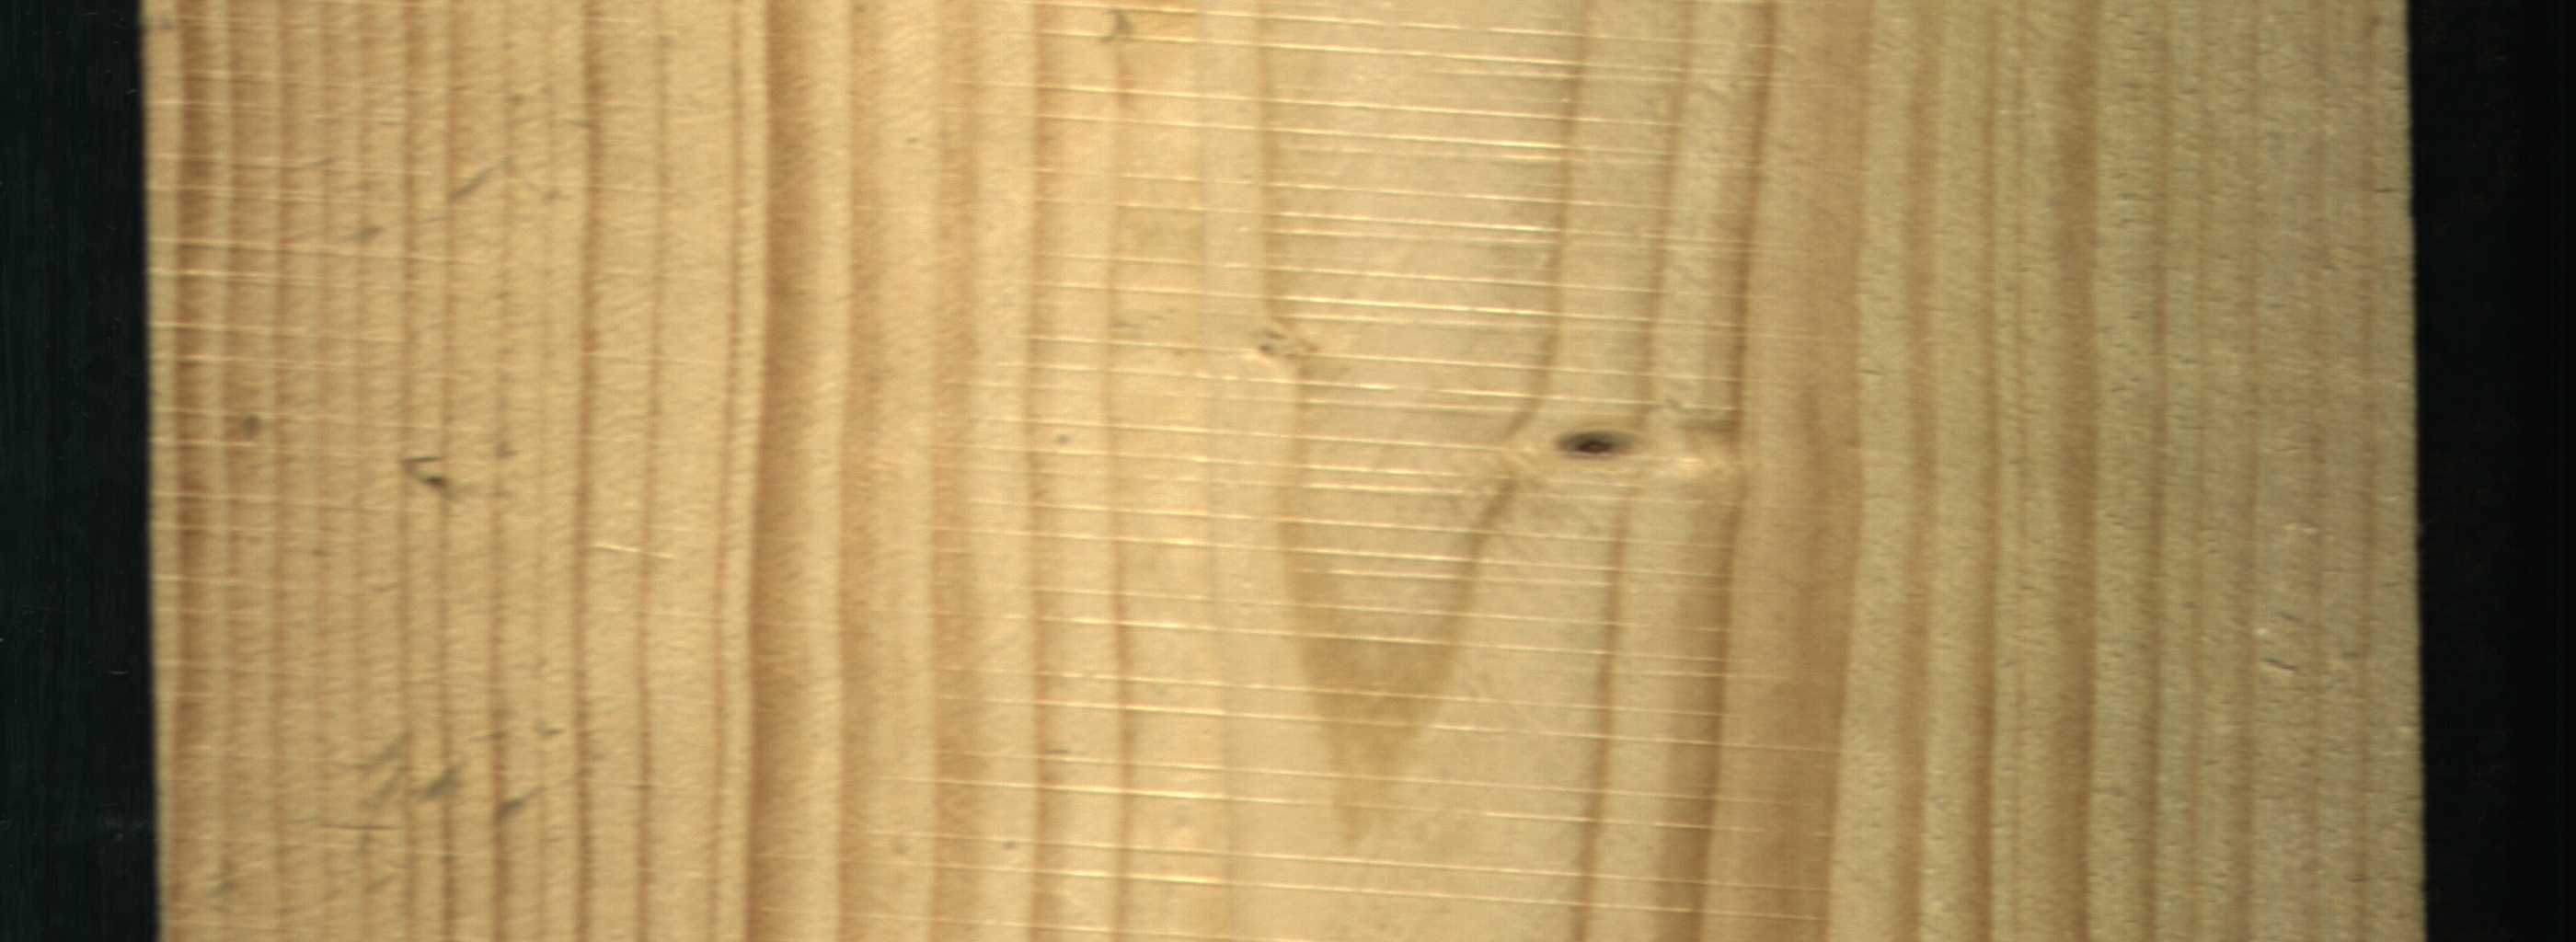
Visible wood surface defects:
Live_Knot